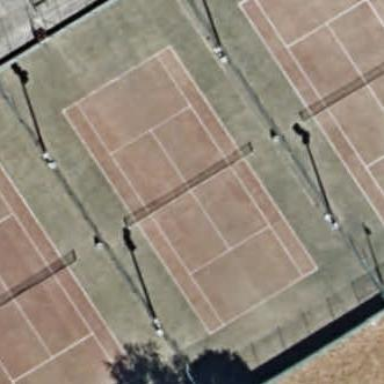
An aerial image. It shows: Paved tennis court in leisure land pitch.